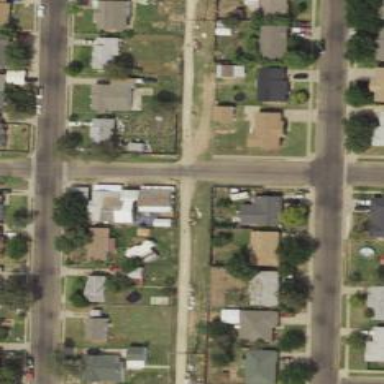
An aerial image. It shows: Alley classified as service road.